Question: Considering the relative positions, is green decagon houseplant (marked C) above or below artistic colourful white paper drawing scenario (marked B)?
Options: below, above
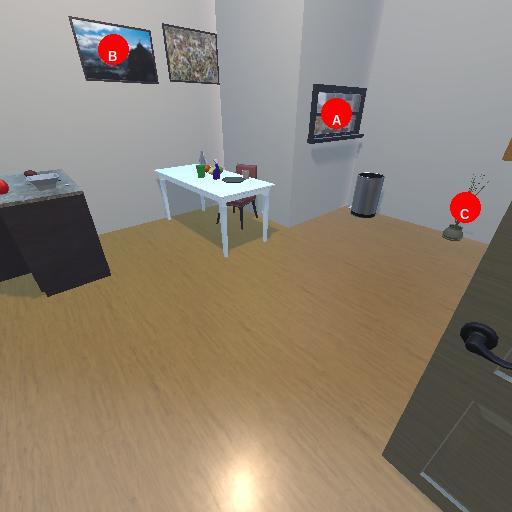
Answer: below